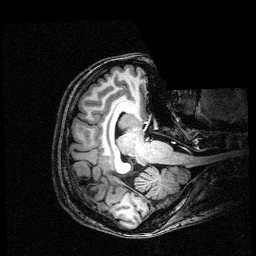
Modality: T1w
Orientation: axial
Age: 31
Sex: female